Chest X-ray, AP view. Patient: 56 years old, sex F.
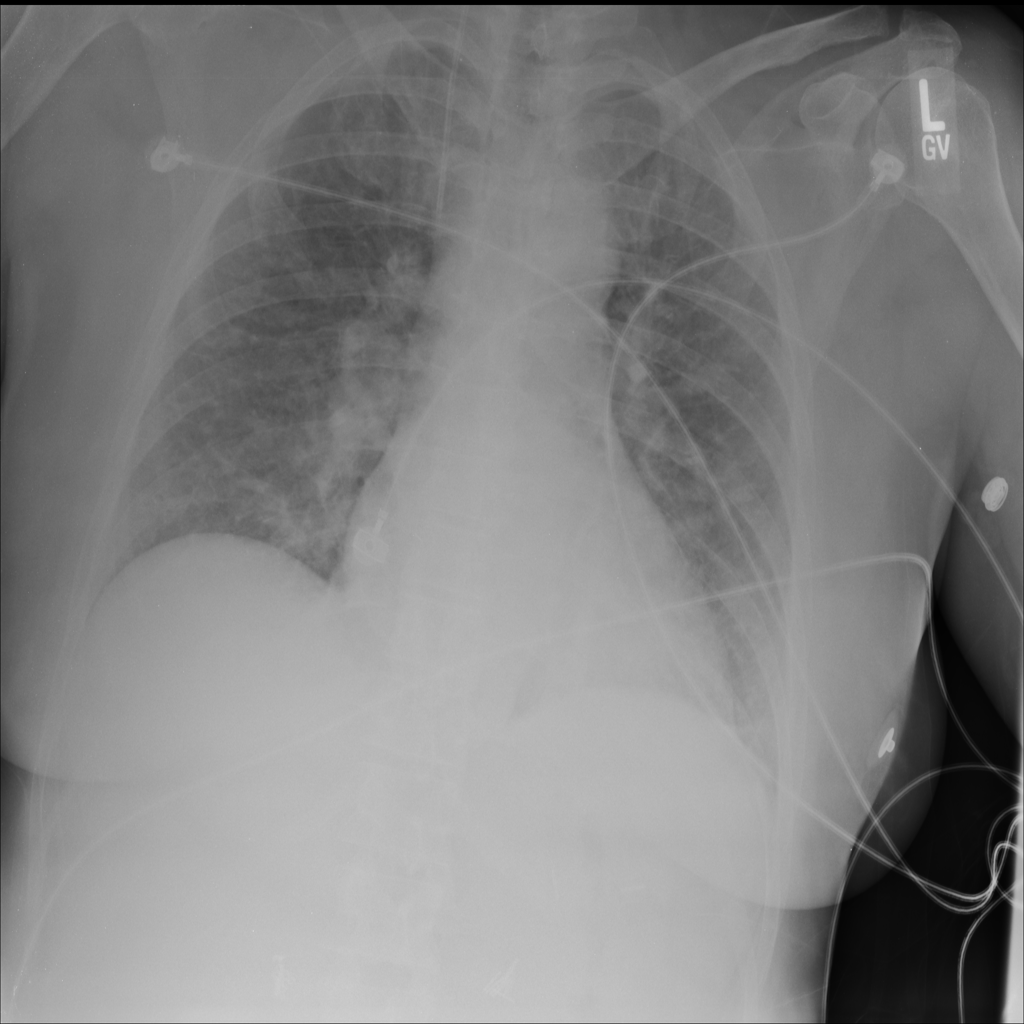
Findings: No Finding